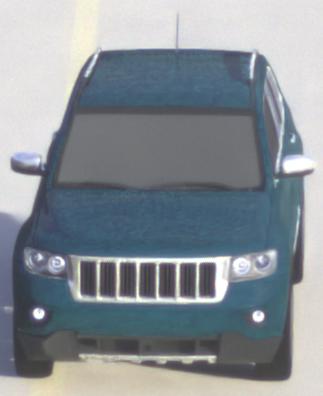
Make: Jeep
Model: Grand Cherokee
Detailed model: WK2
Model produced from: 2010
Model produced until: 2021
Doors: 5
Color: blue
Road condition: dry road
Daytime: morning or afternoon
Contrast: medium contrast